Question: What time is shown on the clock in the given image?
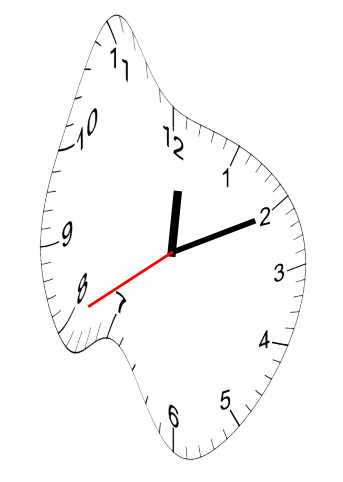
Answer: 12:10:40